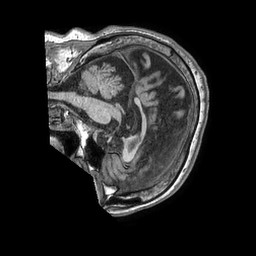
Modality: T1w
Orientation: sagittal
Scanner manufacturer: philips
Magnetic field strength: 1.5 T
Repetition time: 0.007553 s
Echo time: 0.003427 s